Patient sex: M
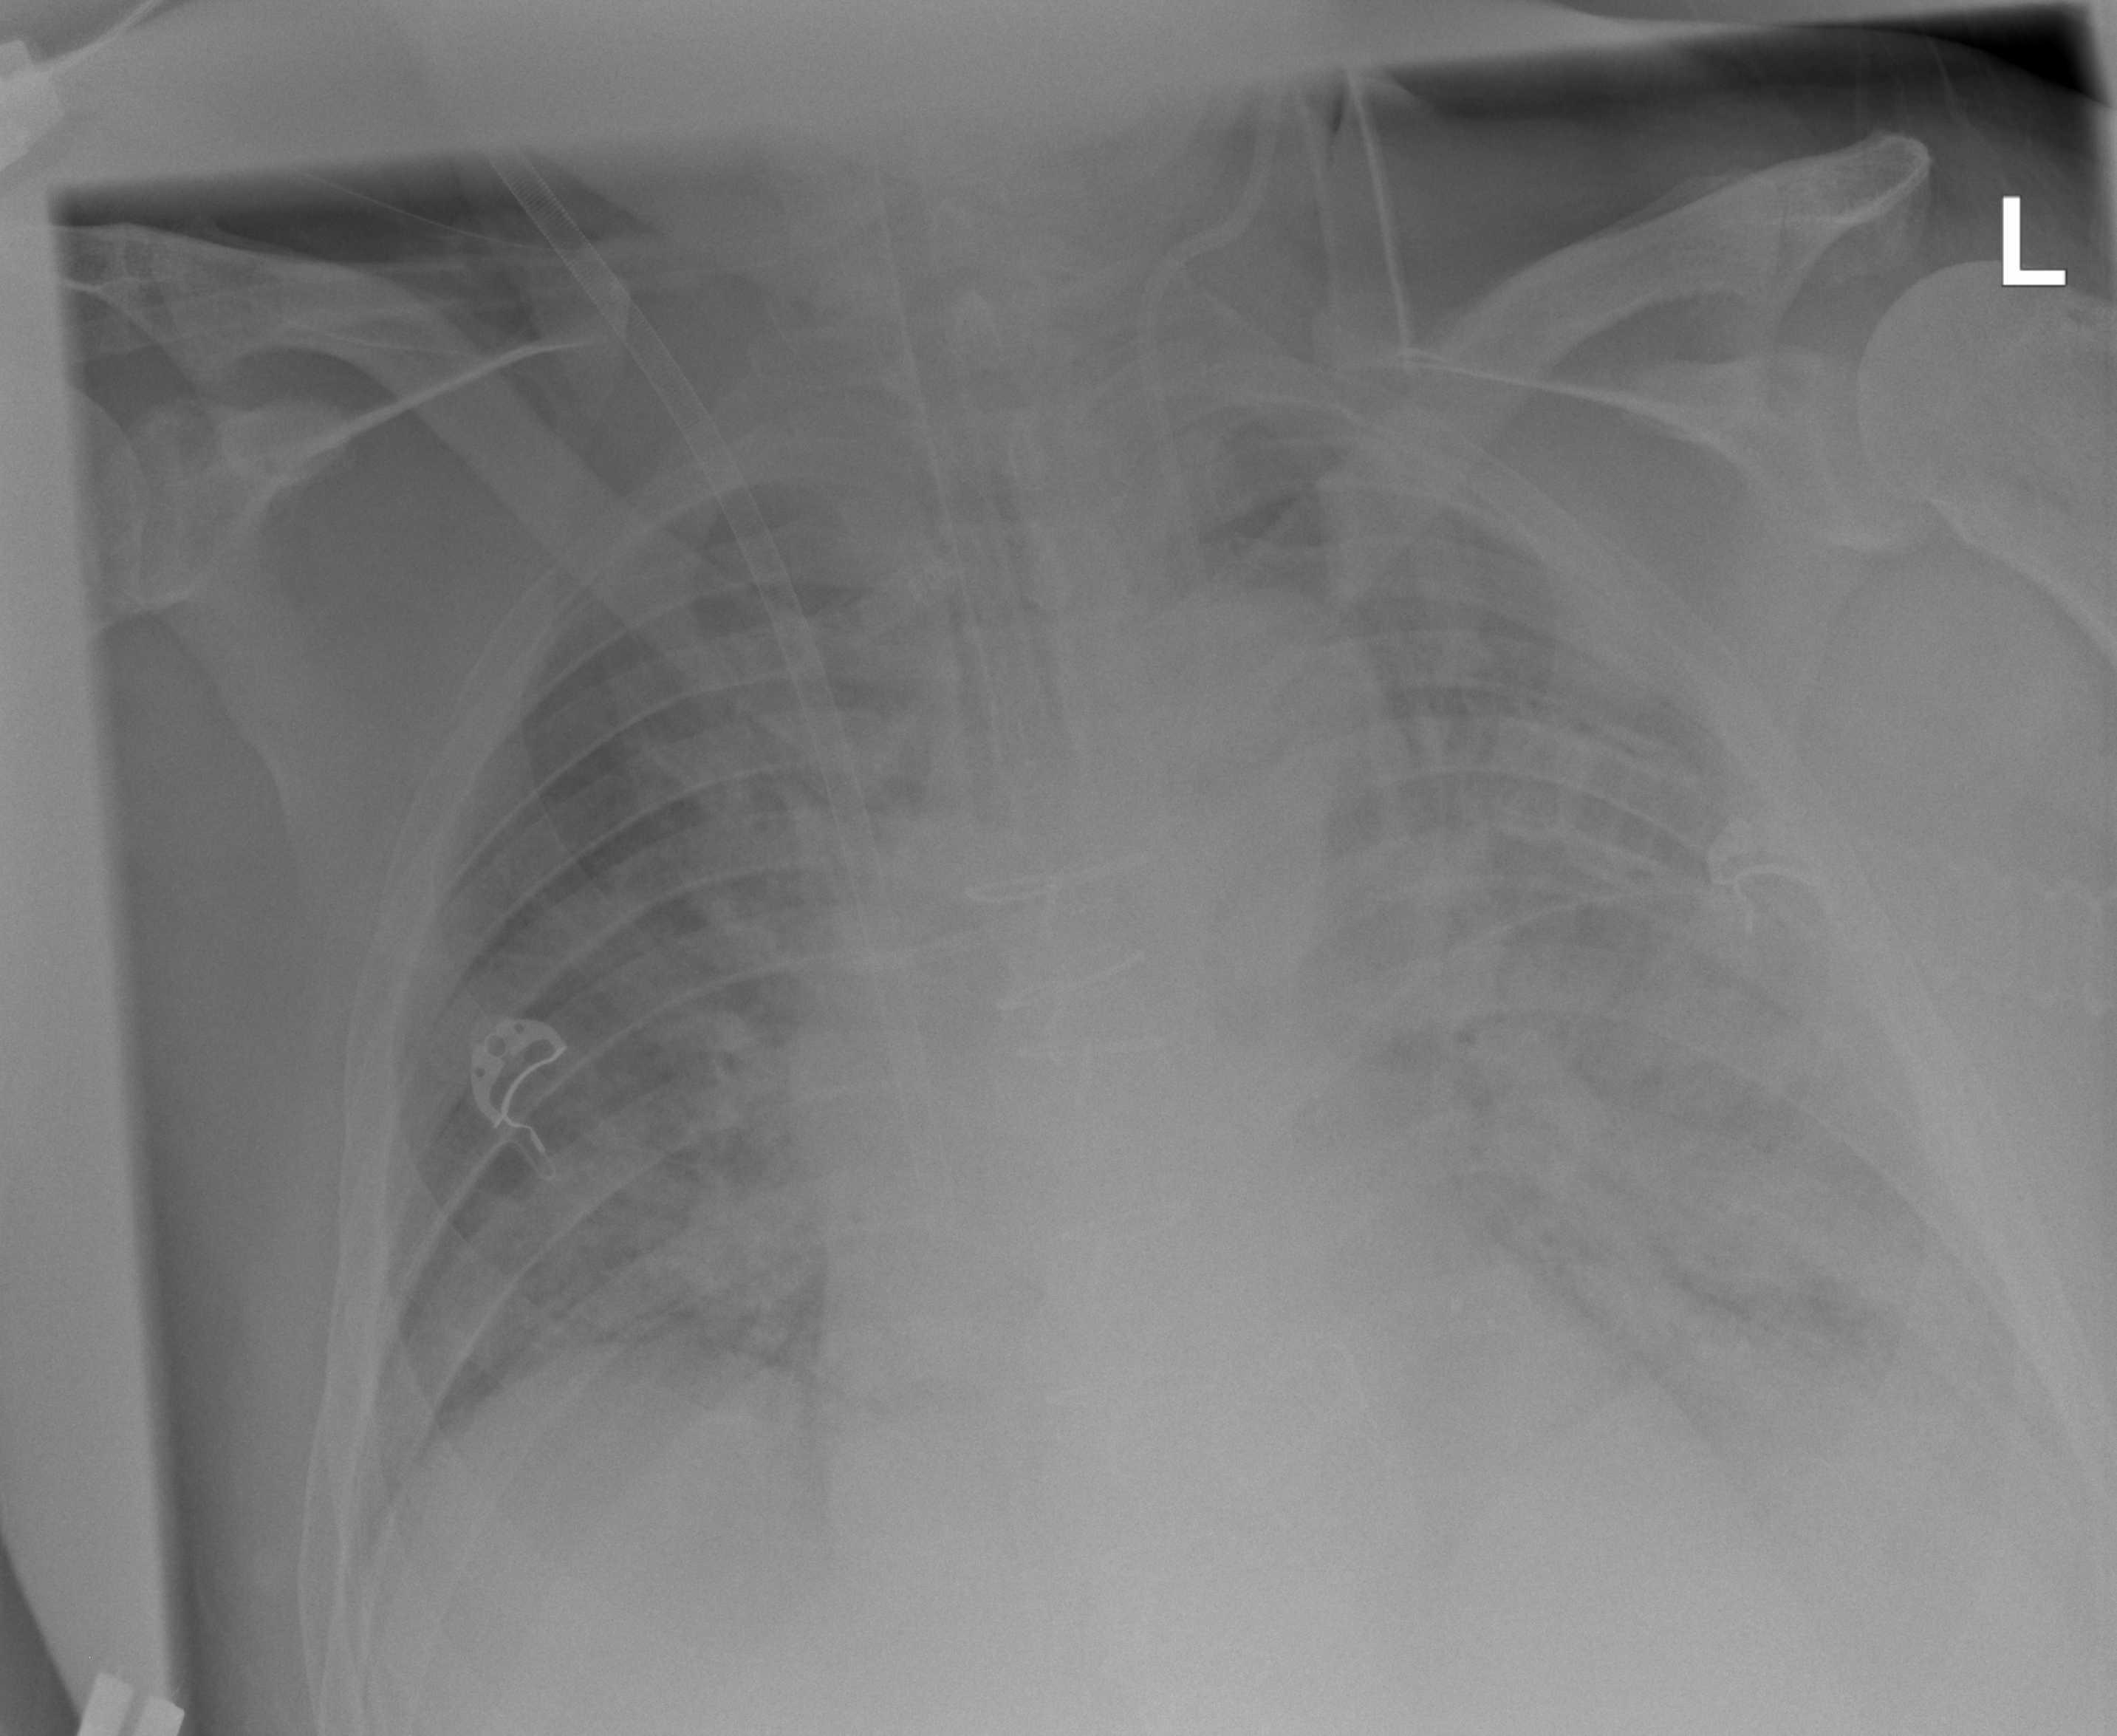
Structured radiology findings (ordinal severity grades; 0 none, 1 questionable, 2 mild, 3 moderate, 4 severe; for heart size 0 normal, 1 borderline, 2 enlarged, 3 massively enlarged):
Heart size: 1
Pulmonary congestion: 2
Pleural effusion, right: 0
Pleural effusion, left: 2
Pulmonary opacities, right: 2
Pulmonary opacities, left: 3
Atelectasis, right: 2
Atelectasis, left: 2